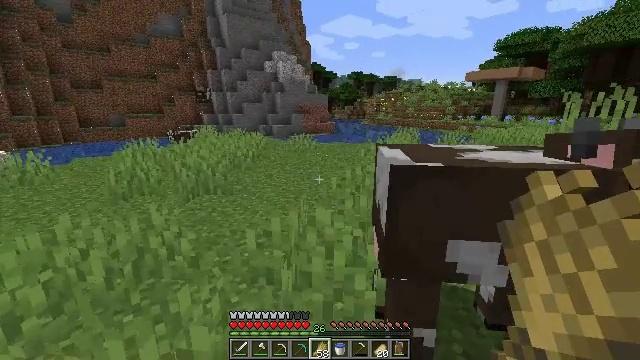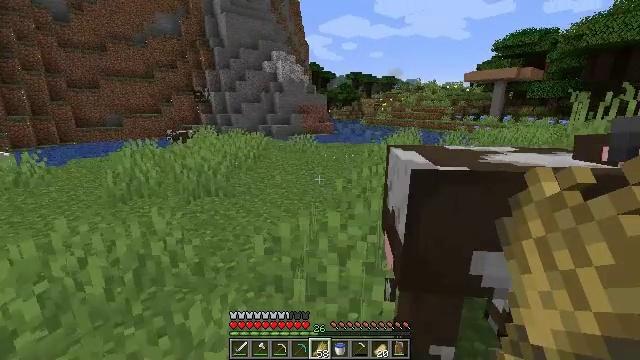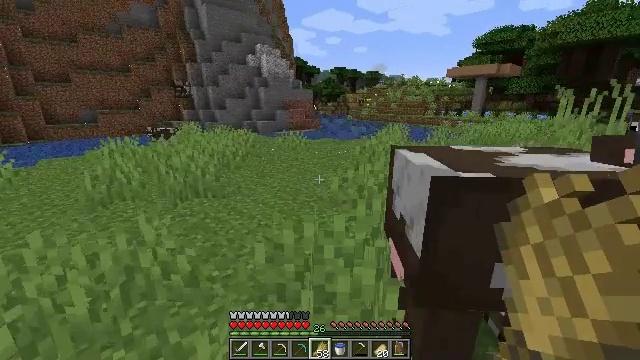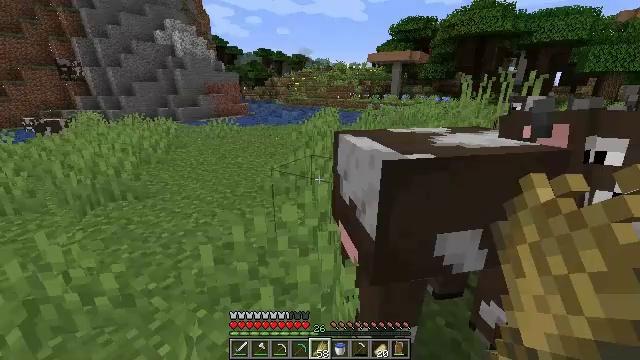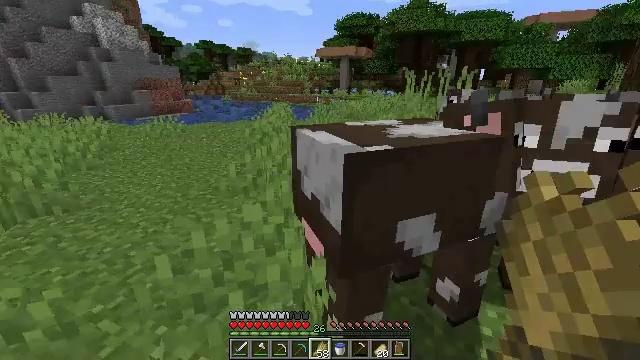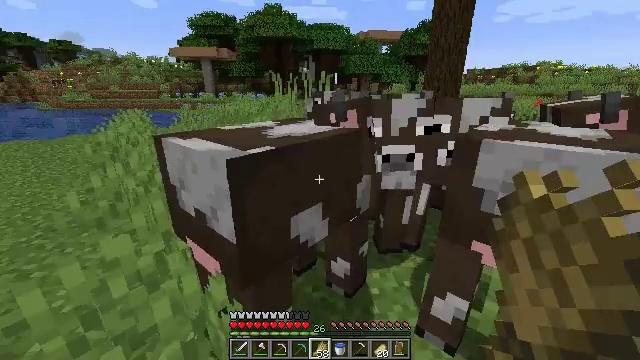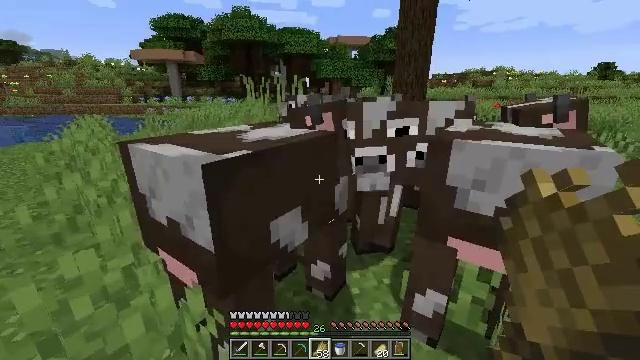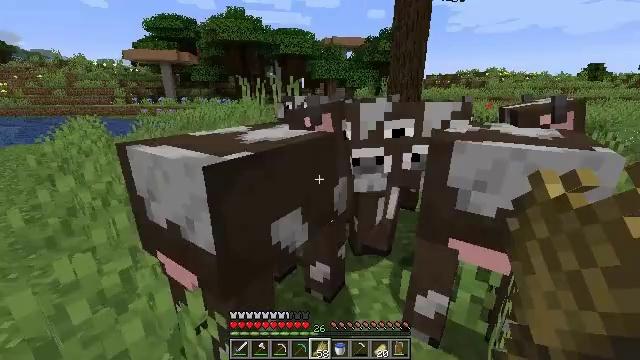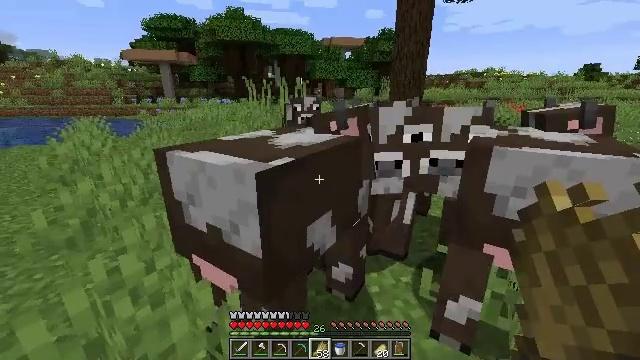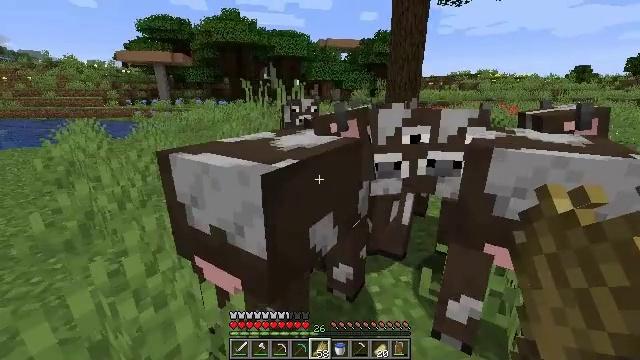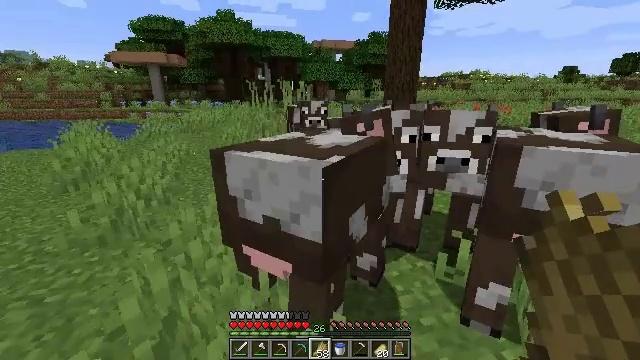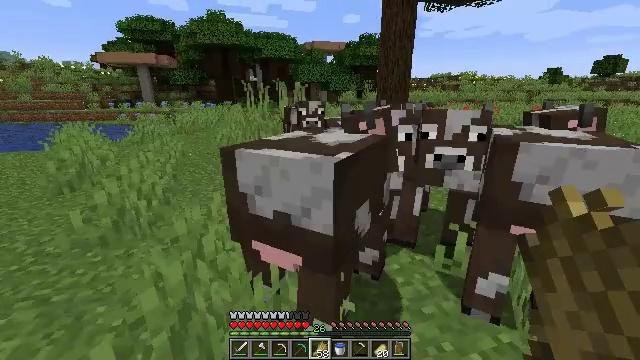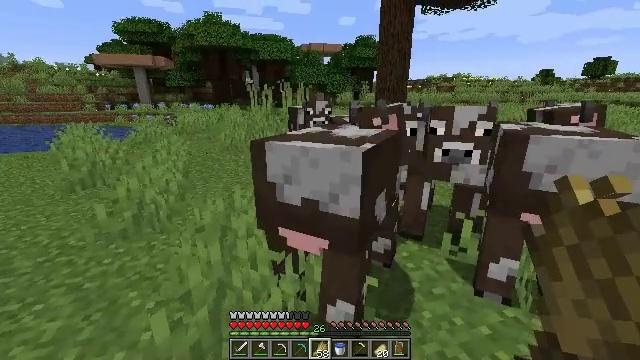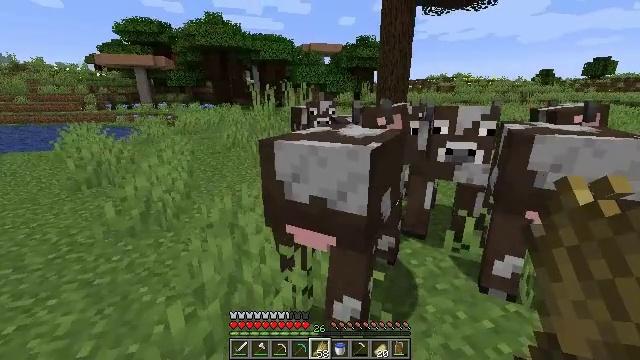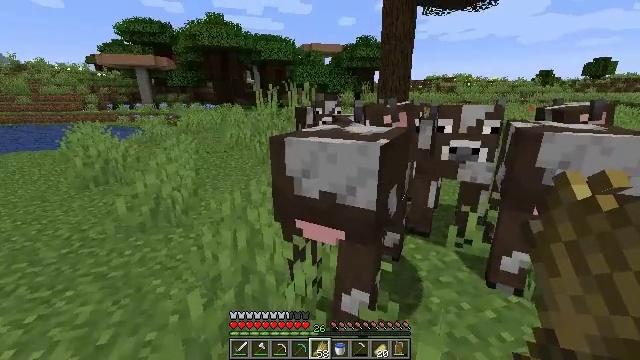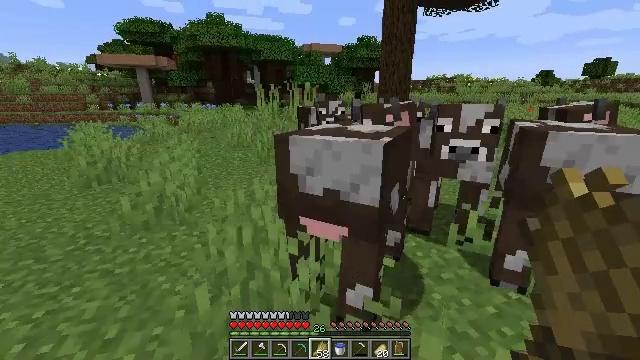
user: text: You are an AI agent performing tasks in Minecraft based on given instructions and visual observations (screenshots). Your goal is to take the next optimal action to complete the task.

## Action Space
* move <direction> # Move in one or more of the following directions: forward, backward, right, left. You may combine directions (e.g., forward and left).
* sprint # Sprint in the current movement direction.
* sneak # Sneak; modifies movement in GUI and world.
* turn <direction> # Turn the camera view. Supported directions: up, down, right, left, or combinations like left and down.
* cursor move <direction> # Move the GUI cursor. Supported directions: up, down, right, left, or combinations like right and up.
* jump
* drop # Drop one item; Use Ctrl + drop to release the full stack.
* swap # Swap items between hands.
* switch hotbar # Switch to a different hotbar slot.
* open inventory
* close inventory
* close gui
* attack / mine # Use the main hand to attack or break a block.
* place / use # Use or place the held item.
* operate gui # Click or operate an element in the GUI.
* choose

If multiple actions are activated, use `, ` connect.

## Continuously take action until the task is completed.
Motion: motion action
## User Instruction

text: Mine the birch fence to collect it.
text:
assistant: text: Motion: move forward and move left
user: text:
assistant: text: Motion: turn right
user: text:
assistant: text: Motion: turn right and down
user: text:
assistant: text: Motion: turn right and down
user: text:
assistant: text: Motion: turn right
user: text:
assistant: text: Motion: turn right
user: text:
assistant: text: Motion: move left, turn right
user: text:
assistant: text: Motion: move back and move left
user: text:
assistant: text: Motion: move back and move left
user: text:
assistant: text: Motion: move back and move left, turn right
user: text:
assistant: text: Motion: move back and move left, turn right
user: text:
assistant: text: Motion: move back and move left
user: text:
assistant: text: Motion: no_op
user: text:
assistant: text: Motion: no_op
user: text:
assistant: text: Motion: no_op
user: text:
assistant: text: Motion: move back and move left
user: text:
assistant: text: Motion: move back and move left
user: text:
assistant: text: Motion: move back and move left
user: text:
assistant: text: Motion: move back and move left
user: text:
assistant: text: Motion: move left
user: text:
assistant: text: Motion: no_op
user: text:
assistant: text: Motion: no_op
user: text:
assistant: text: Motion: no_op
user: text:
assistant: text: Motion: move back and move left
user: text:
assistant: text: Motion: move back and move left
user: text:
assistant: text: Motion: move back and move left
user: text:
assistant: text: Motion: move back and move left
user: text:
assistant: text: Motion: move back and move left
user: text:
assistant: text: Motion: no_op
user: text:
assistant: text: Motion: no_op